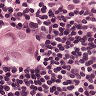
Metastatic tissue present: yes